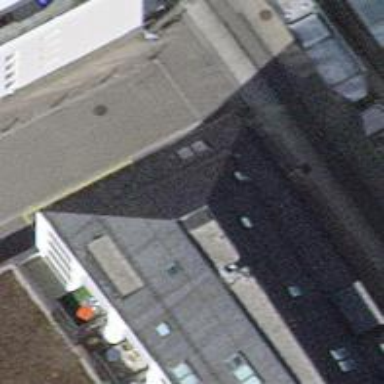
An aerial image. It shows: Clothing store.